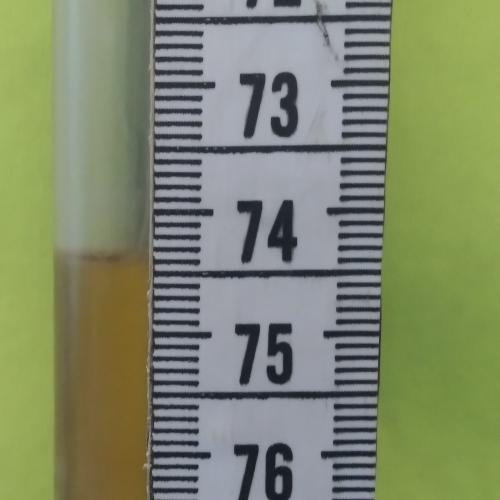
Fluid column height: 74.4 cm